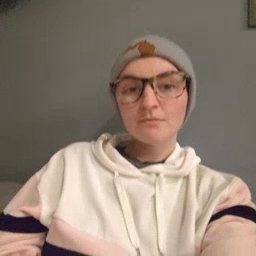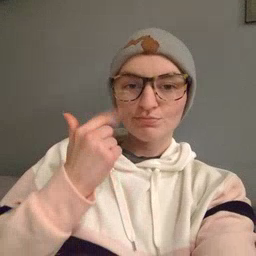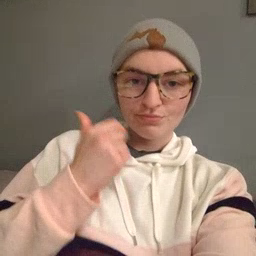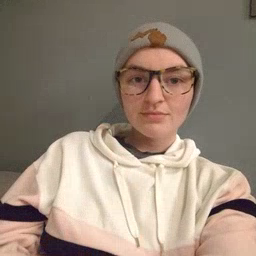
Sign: cry